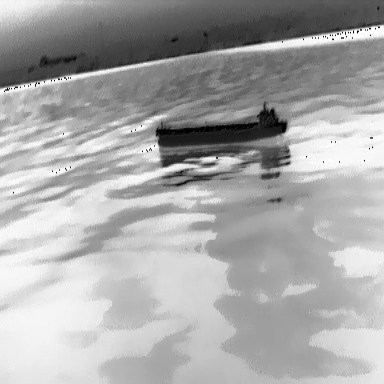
There is a liner in the infrared image.